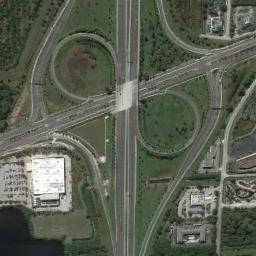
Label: overpass